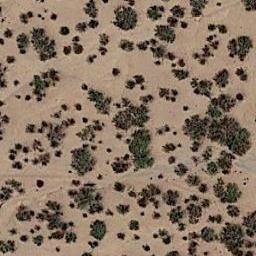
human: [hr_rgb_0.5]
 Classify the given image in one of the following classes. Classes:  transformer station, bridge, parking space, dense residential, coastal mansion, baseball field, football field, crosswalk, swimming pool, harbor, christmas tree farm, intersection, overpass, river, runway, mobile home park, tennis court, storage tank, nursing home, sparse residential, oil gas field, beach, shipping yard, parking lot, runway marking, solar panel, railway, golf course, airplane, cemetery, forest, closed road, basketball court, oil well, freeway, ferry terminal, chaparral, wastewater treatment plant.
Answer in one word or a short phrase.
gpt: chaparral